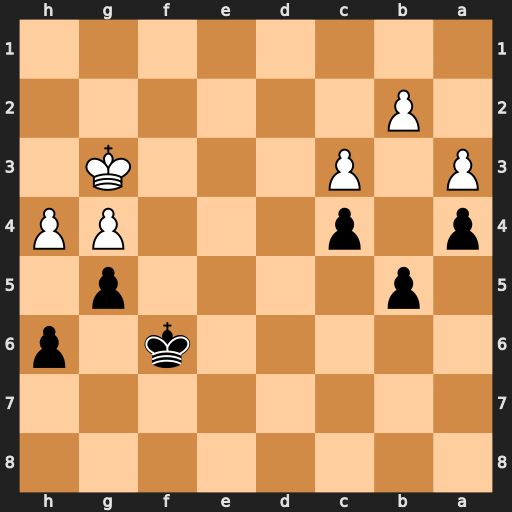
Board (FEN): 8/8/5k1p/1p4p1/p1p3PP/P1P3K1/1P6/8
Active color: b
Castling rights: -
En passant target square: -
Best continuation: gxh4+ Kxh4 Ke5 Kh5 Kf4